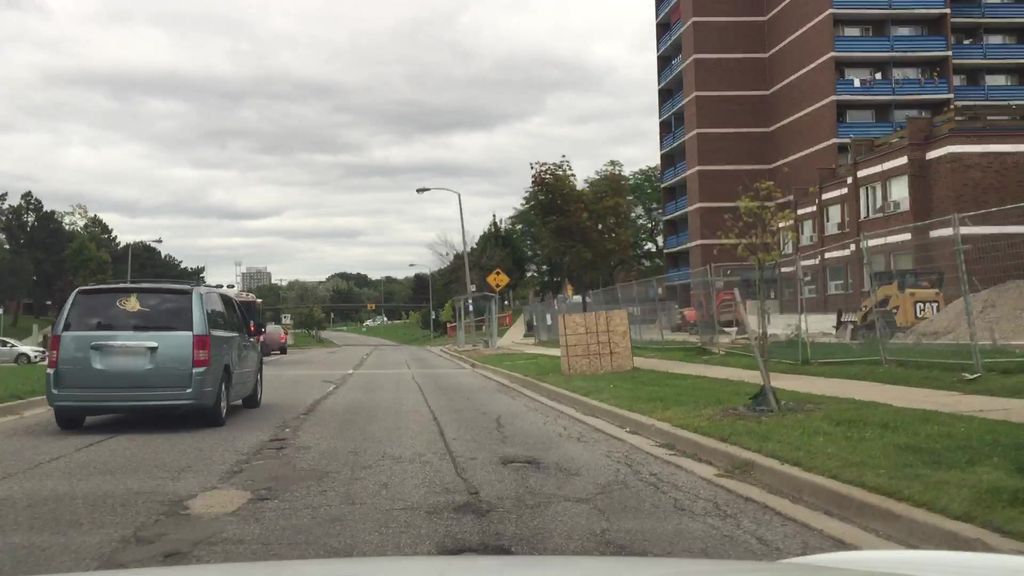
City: toronto